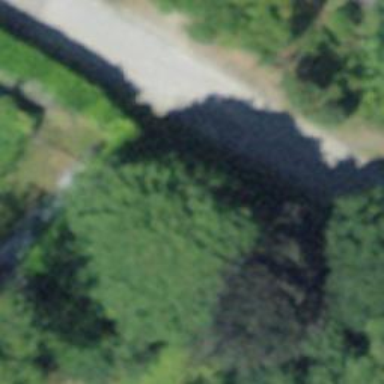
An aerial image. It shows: Brown bench in the vicinity.